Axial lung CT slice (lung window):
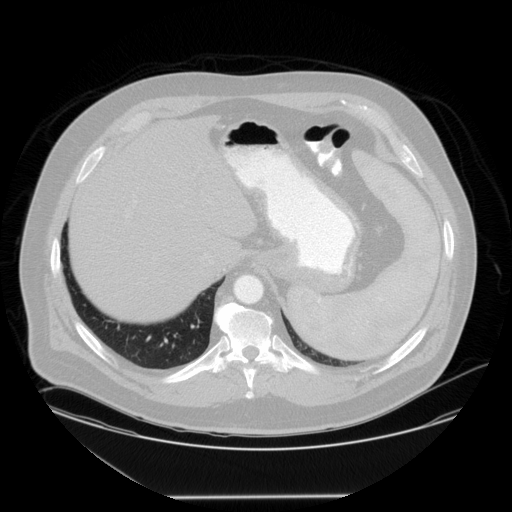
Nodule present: no